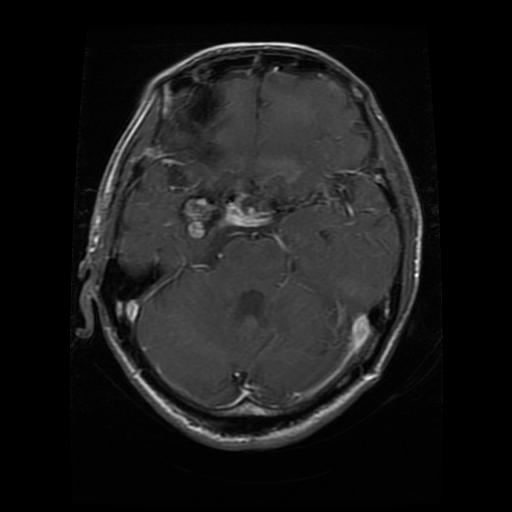
Label: glioma